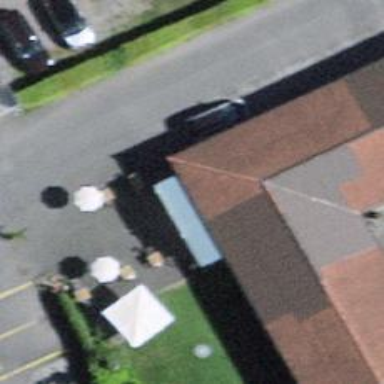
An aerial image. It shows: Kiosk shop.